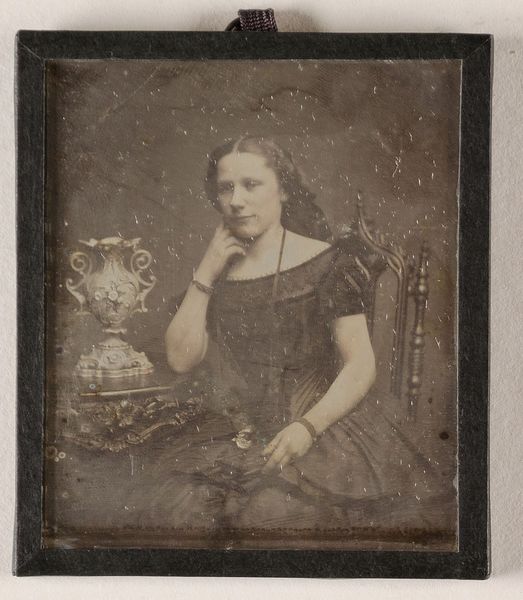
Titel: Bertha Charlotte Schriever (1837-1877)
Künstler: C. F. Höge
Standort: Hamburg
Institution: Museum für Kunst und Gewerbe Hamburg
Schlagwörter: frau, portrait, figur, foto, fotografie, photographie, photo, lichtbild, daguerreotypie, bildwerke, angewandte und bildende kunst, hessische systematik, porträt, porträtfotografie, porträtphotographie, hüftbild